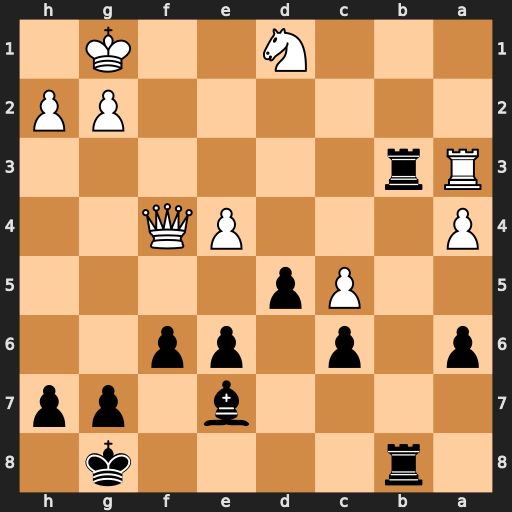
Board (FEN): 1r4k1/4b1pp/p1p1pp2/2Pp4/P3PQ2/Rr6/6PP/3N2K1
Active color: b
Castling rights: -
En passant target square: -
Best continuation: Bxc5+ Kf1 Bxa3